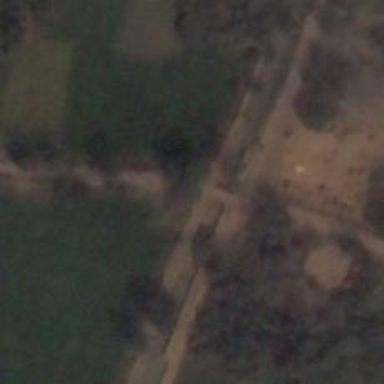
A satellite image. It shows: Unclassified road with bridge.